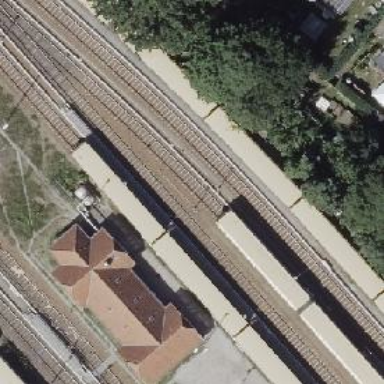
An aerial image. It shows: Yard used for service maintenance of electrified light rail railway.